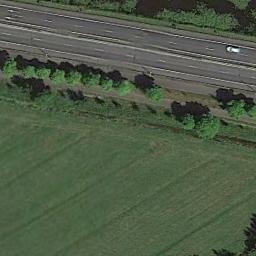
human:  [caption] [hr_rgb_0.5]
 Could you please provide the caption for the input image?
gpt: There are many green trees and a straight road on the green grass .

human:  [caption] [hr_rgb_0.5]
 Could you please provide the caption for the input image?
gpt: This meadow has evenly distributed dense grasses and a freeway is next to the meadow .

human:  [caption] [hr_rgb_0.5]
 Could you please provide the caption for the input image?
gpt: There is a car on the road near the meadow .

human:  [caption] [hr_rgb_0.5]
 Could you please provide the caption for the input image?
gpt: The entire image is dominated by grass .

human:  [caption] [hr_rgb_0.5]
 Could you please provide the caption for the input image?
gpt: There are some trees and a road beside the green meadow .